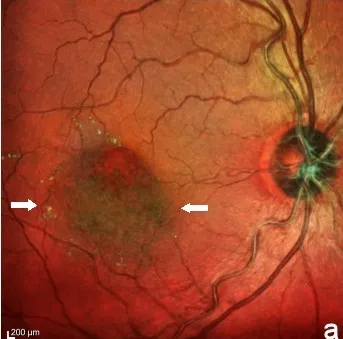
Multicolour composite images (MC) and blue reflectance images. . The MC image showed greenish hue inferior to the fovea (between arrows) and yellow dots corresponding to the hard exudates (a).
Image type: ophthalmic_imaging (fundus_photograph)